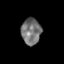
Tissue: skin
Cell type: Epithelial cells
Senescence score: 0.266
Nuclear area (px): 504
Mean DAPI intensity: 116.159